Question: I work with asp .net MVC4 and Telerik. I have in the same page a form and a grid. I'd like to hide the validation messages when I insert or update a row. But, if it's possible, preserve the coloring on the input-field. Theses messages are automatically displayed without any '@Html.ValidationMessageFor()'

They are displayed when I submit and every time I click on a new field so I don't know where can I "catch" the event and delete the desired '<span>'.
Do you know how to deal with these messages ?
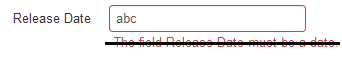
Answer: I'm not aware of the API of the Telerik thing you are using, but a workaround could be to style the error '<span />' in your CSS. I.e. something like:
'''
.t-grid .field-validation-error {
display: none;
}
'''